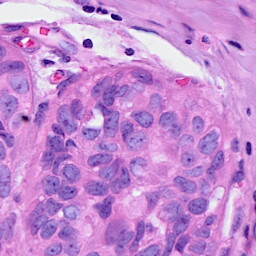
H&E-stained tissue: Breast